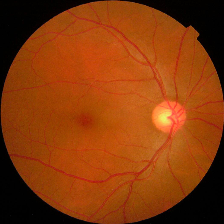
Diabetic retinopathy grade: No DR